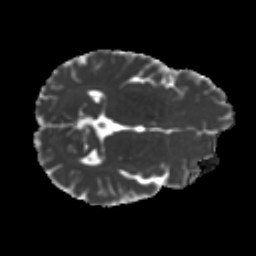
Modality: MD
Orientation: axial
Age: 49
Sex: male
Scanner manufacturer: ge
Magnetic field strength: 3 T
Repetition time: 7.8 s
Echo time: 0.0607 s